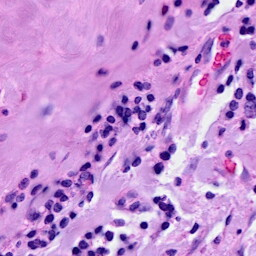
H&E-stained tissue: Breast